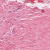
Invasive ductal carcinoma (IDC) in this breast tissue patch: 0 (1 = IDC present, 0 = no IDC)